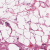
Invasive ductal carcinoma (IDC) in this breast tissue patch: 0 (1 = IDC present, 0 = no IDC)